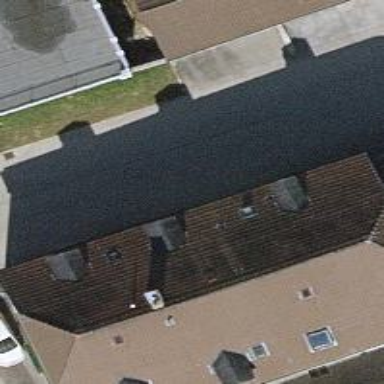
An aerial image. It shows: Hipped-roof building with apartments.